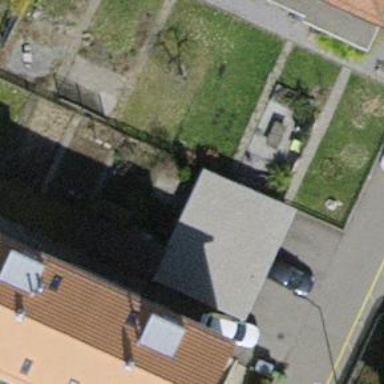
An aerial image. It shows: Group of garages.